Question: in my app i've to make a GridView for displaying some photos.
I need a button in the GridView to add a new photo to the same gridvew,
like in this example:

Is this possible? and how?
Thanks.
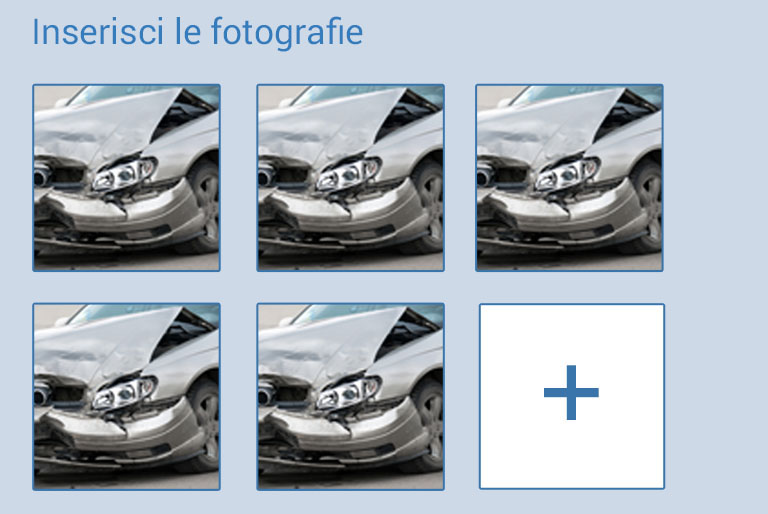
Answer: Yes its possible.
You have to add One Row item at last position in your data list (ArrayList or HashMap) and check for the last item in your customize adapter.